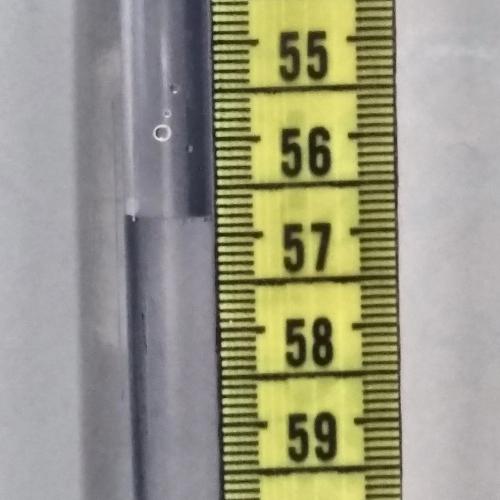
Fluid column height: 56.8 cm